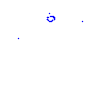
Particle: kaon